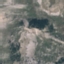
Land use / land cover: HerbaceousVegetation